Question: I need to render a chart like this:

, just the basic layout.
I need to specify a few key groups ("Bill Clinton", "Ronald Reagan" etc. in this example) and then assign any number of sub-keys to each group (years in the example provided). Can it be done in JFreeChart? Thanks.
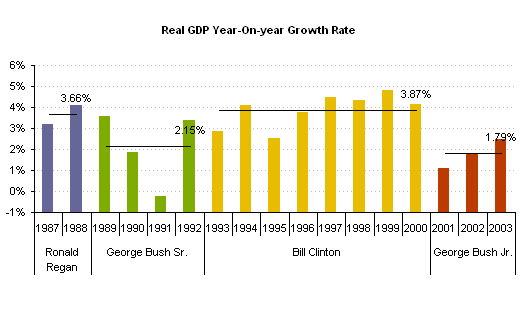
Answer: You can't do the subgrouping on the axis without writing a custom subclass of 'CategoryAxis'. Everything else can be handled with the existing API.